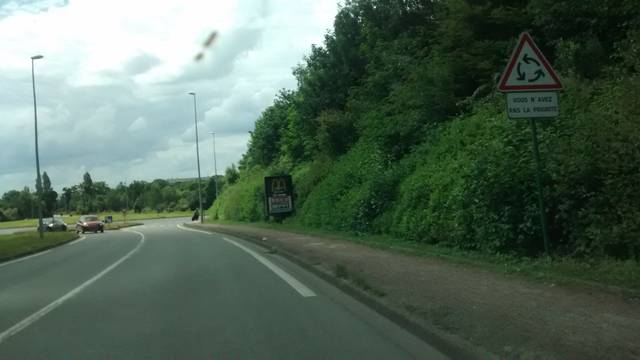
Region: France
Coordinates: 48.111, -1.62